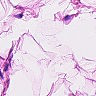
Metastatic tissue present: no